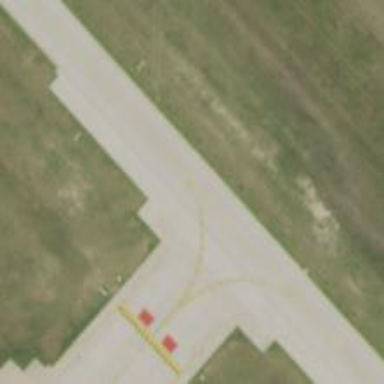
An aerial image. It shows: Image of taxiway at airport.